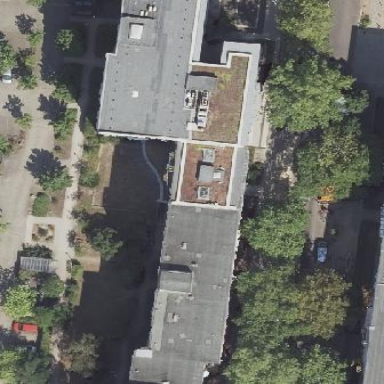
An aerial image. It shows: Flat-roofed apartment building.